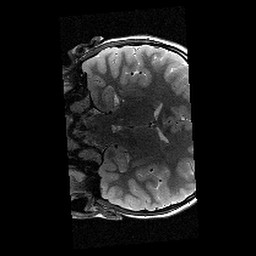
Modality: T2w
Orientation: coronal
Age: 11
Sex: male
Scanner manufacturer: siemens
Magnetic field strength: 3 T
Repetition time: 9.23 s
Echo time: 0.067 s